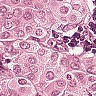
Metastatic tissue present: yes